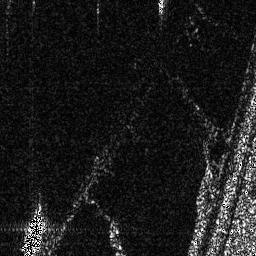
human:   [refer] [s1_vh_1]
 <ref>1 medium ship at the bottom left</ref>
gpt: <box>[[8, 85, 17, 98, 0]]</box>